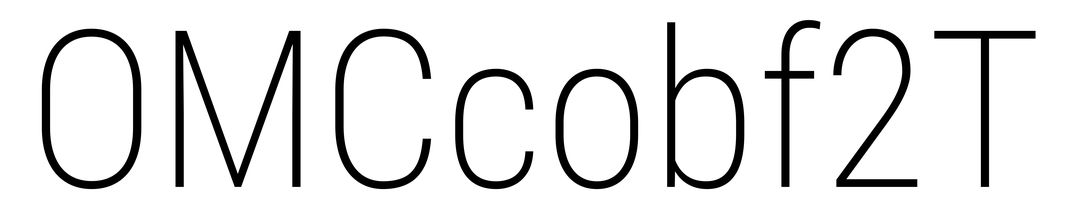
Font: Roboto_Condensed_ExtraLight